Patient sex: M
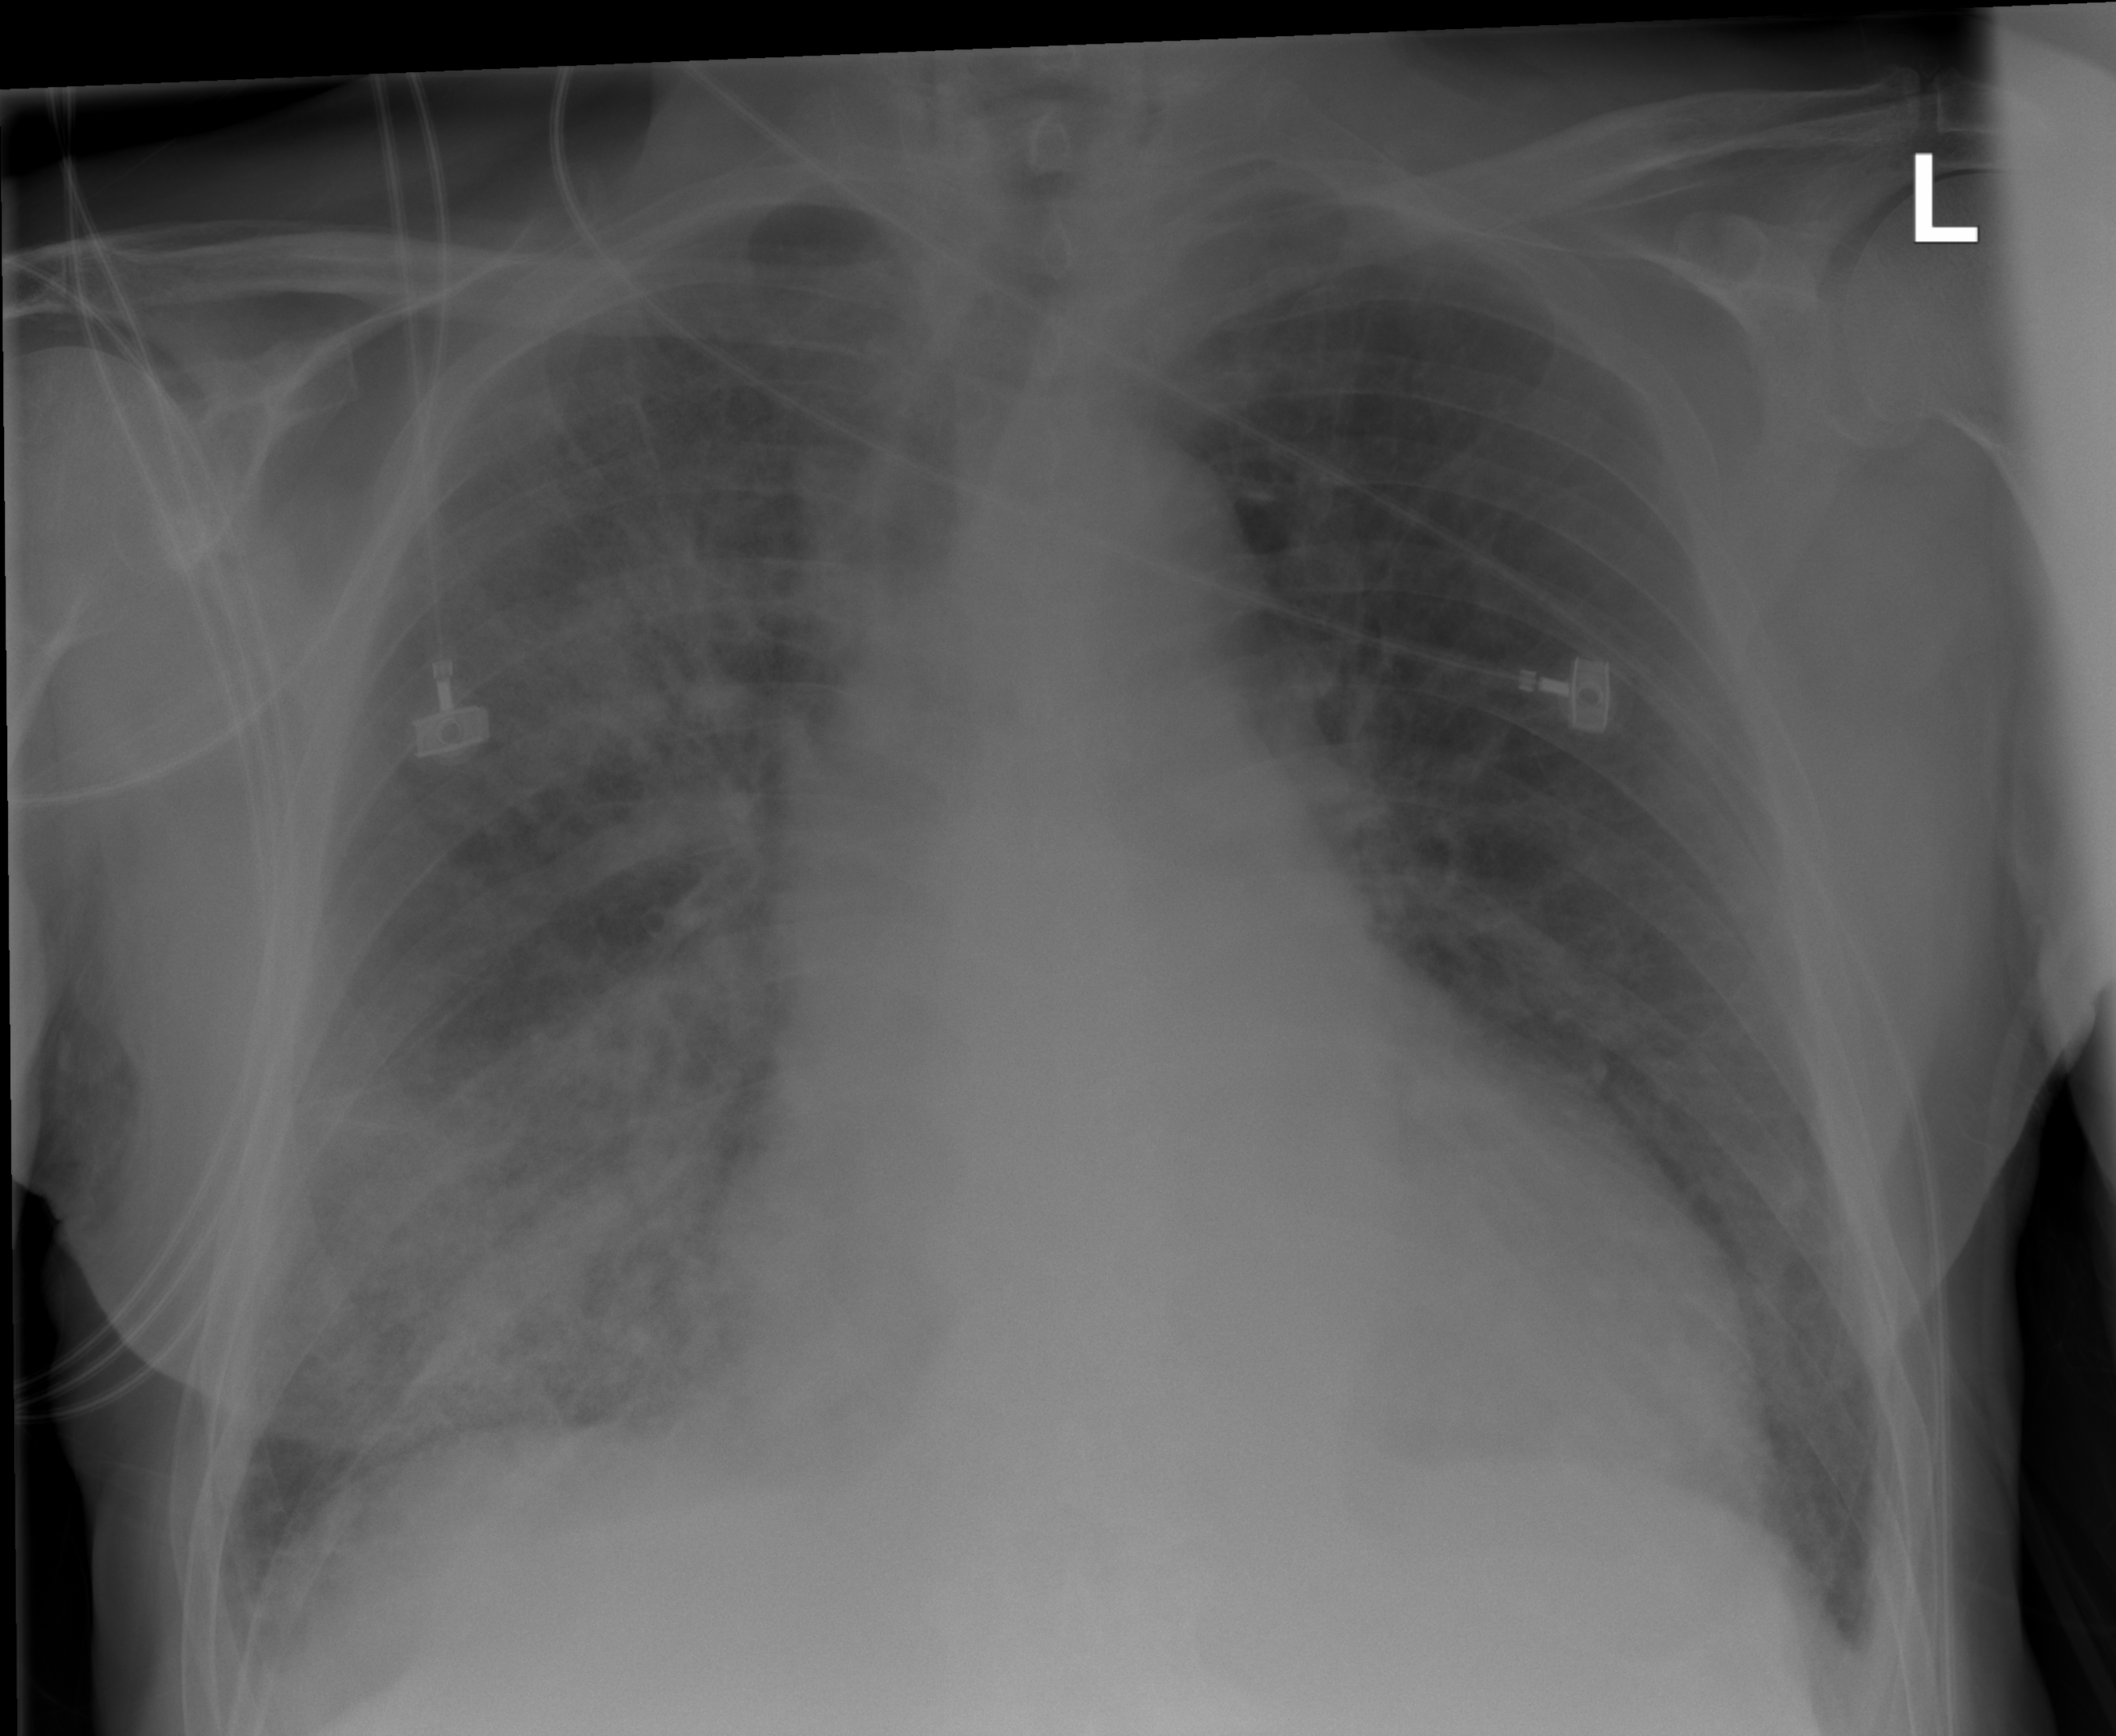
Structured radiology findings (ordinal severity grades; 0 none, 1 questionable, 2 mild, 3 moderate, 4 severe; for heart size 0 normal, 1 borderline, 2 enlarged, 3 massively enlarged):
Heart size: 2
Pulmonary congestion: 3
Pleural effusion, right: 0
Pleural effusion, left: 0
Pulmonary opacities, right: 3
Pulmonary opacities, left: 0
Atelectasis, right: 3
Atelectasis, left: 0